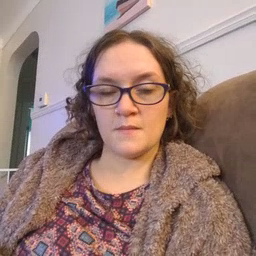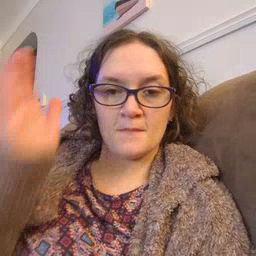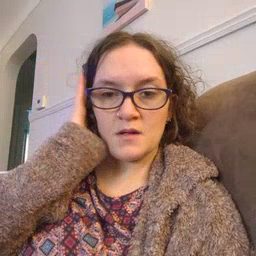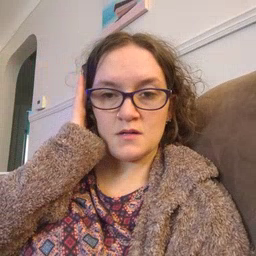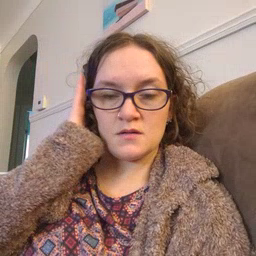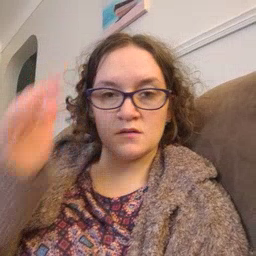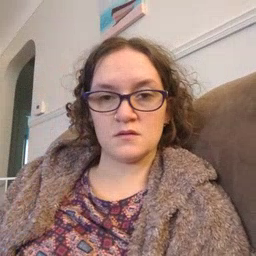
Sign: bed